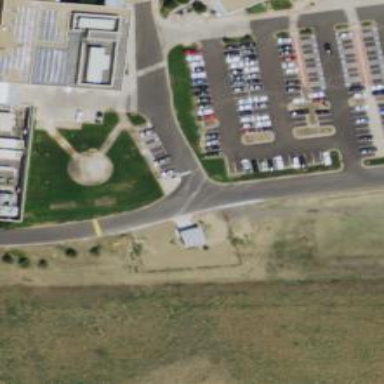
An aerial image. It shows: Parking space.